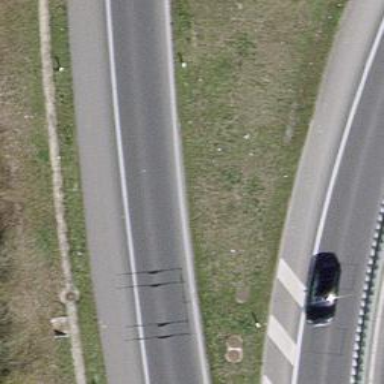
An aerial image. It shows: Motorway link.